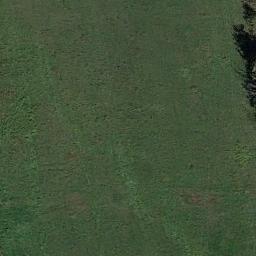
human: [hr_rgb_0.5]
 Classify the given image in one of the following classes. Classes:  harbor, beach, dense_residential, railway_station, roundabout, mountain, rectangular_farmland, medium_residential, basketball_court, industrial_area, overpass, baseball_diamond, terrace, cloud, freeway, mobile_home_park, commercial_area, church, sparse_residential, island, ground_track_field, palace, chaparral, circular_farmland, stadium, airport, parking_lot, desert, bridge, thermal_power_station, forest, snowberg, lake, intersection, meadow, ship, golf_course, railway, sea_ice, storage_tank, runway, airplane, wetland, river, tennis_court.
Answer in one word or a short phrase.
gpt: meadow